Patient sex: F
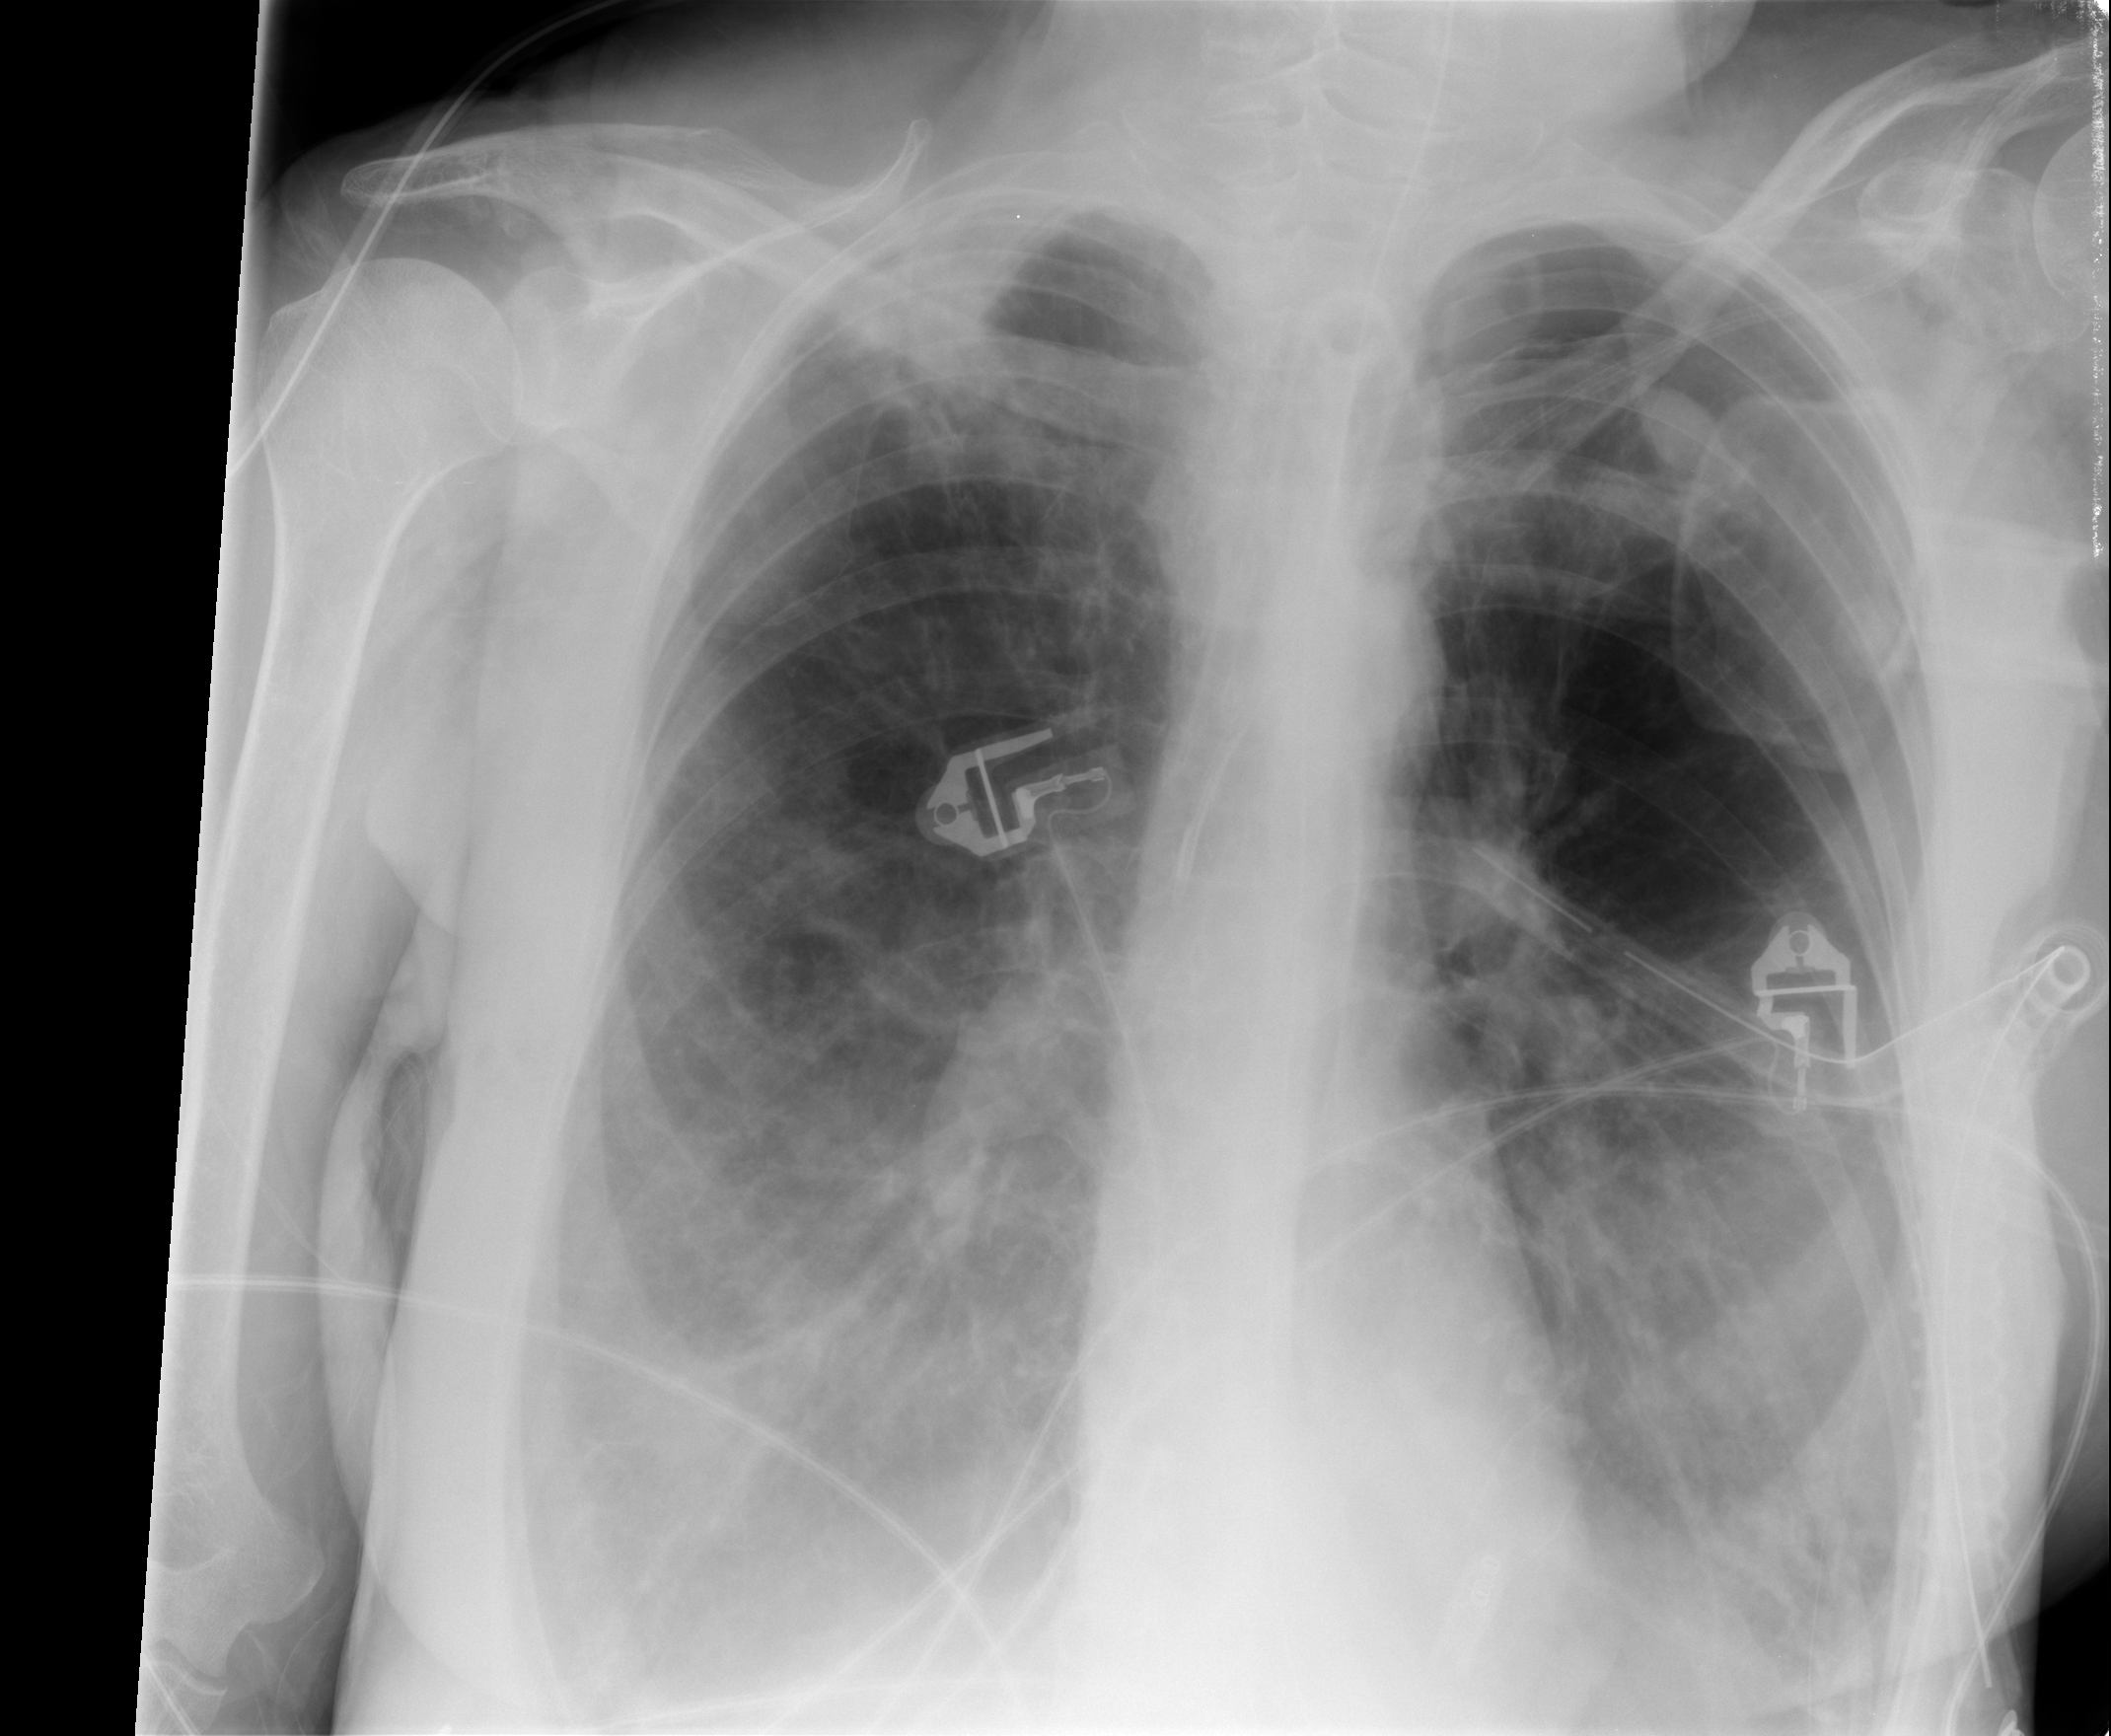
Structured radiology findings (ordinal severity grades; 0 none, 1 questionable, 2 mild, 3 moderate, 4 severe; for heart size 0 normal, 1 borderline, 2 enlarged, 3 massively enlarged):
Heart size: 0
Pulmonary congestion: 0
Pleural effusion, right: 1
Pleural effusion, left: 0
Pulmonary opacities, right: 0
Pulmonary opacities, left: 0
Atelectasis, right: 0
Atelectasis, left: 0